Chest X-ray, PA view. Patient: 16 years old, sex M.
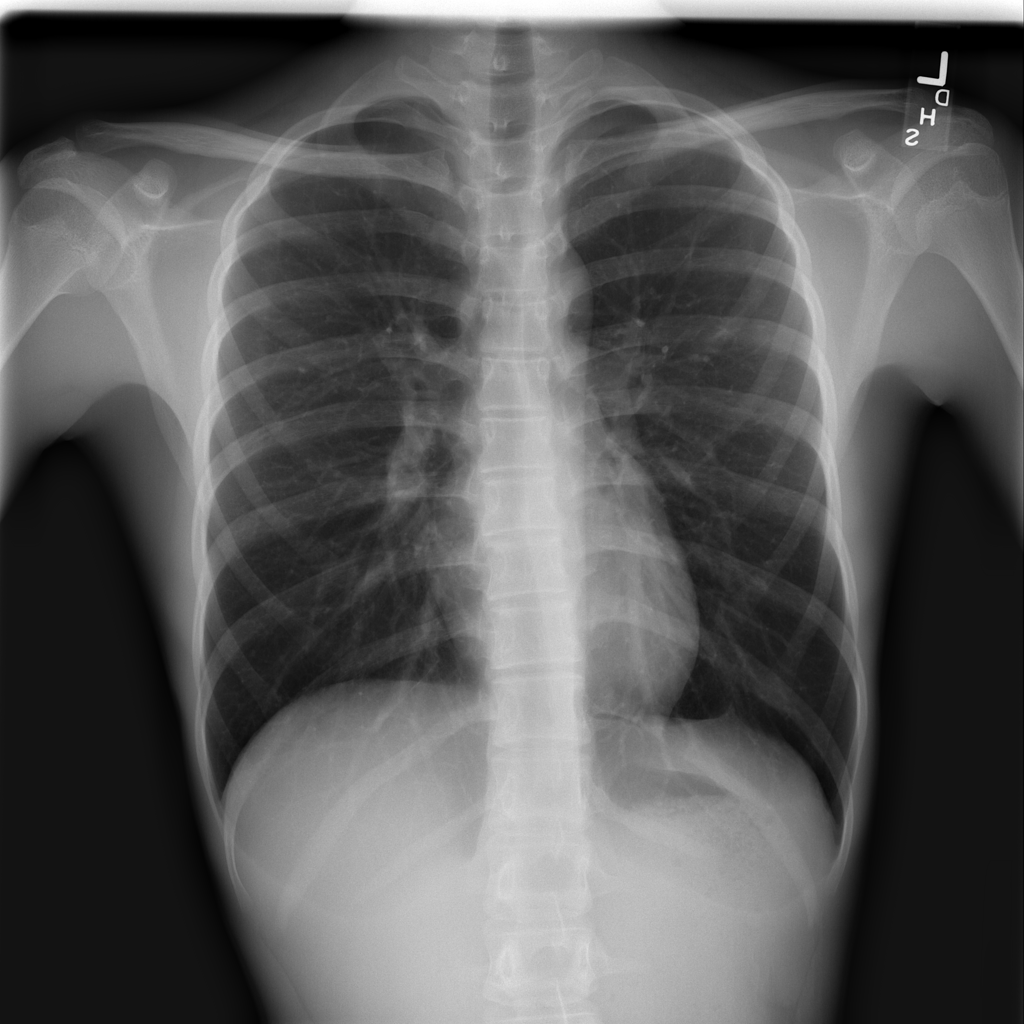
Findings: No Finding